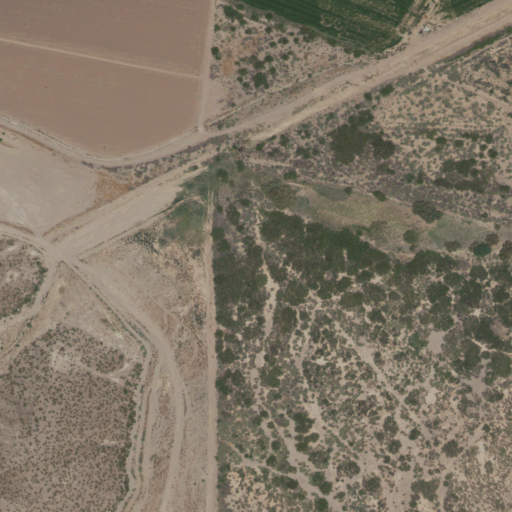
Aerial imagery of valley in New Mexico named Rodey Canyon containing shrub, cultivated crops, low intensity development, open development, and medium intensity development